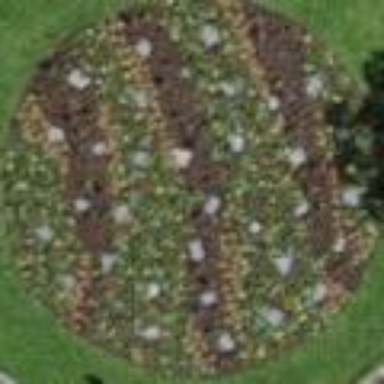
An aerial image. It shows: Flowerbed.